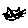
Label: cat